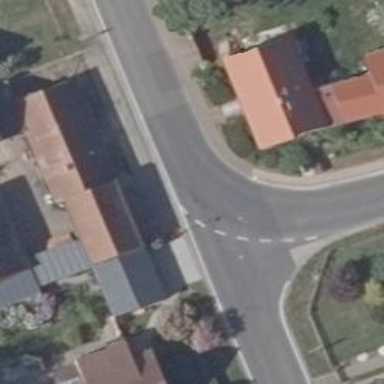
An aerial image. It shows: Secondary road with asphalt surface.